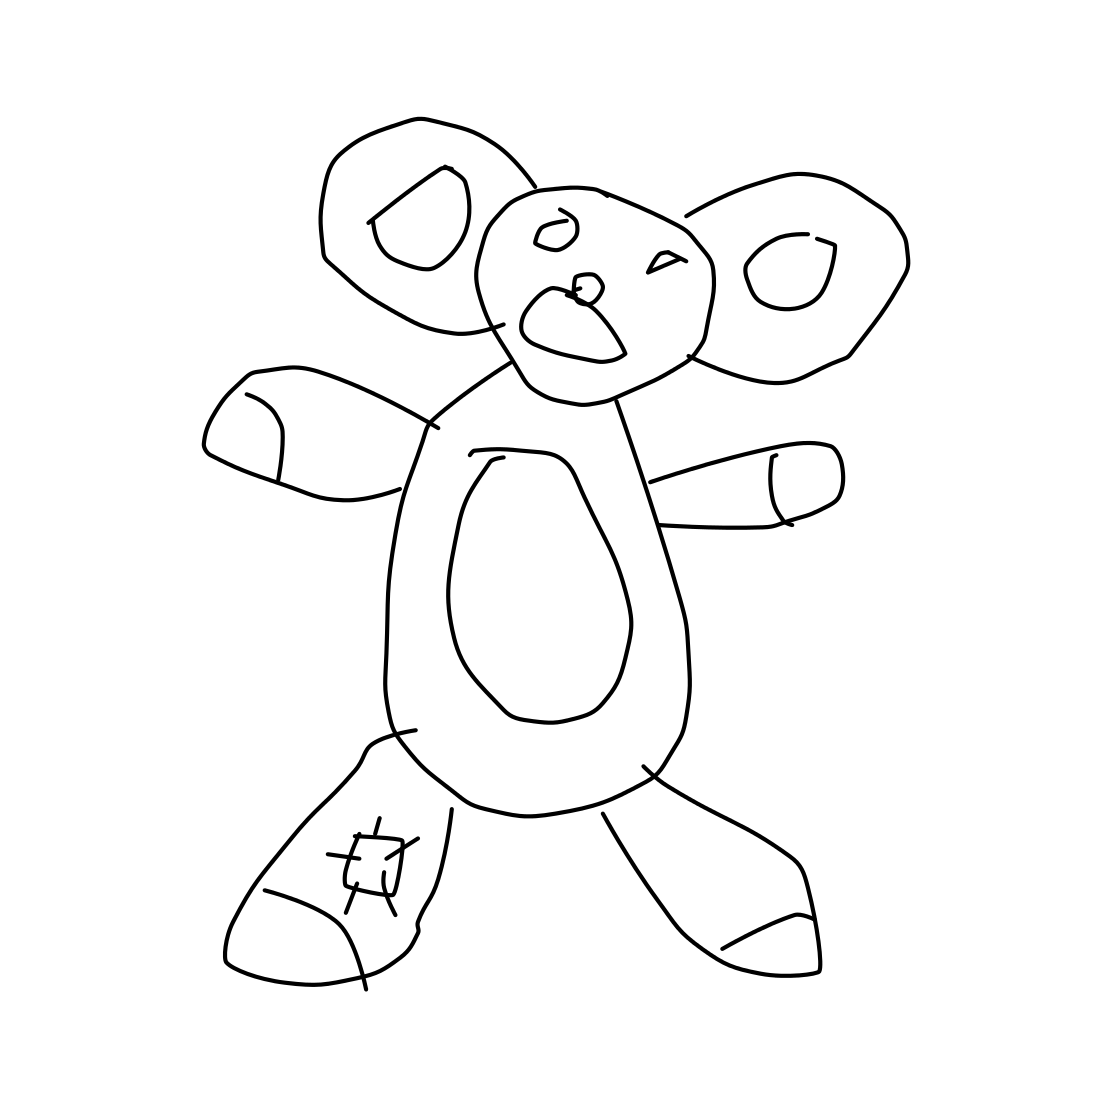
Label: teddy-bear